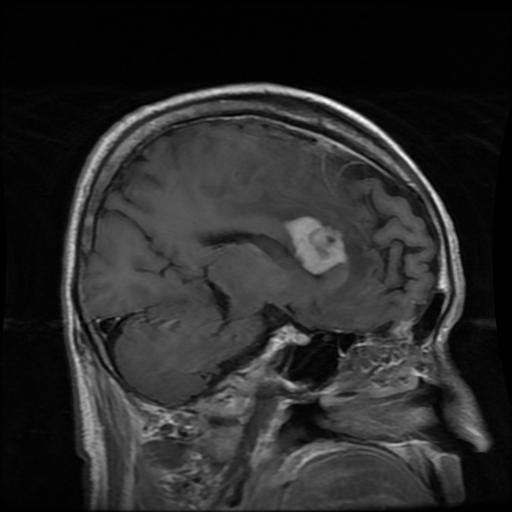
Label: glioma